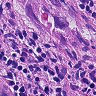
Metastatic tissue present: yes